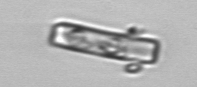
Label: Guinardia_delicatula